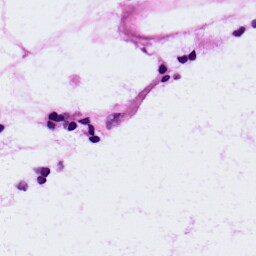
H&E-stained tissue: LymphNode